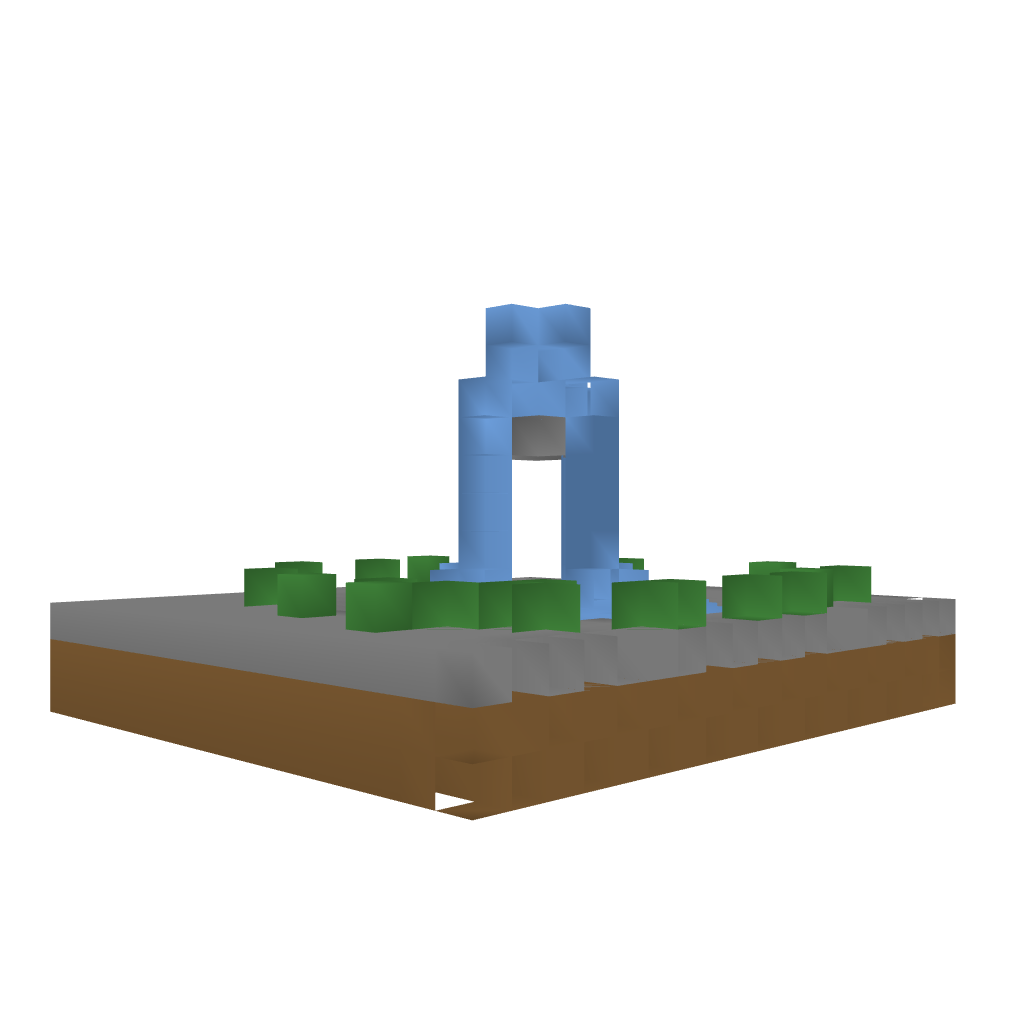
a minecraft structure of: fountain bad low quality